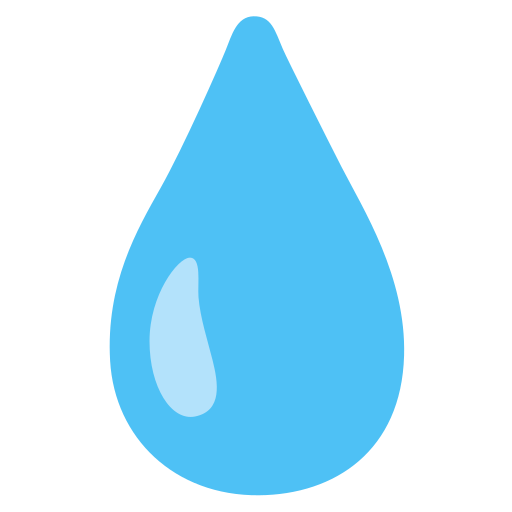
Emoji: 💧